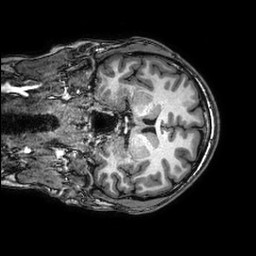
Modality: T1w
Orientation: coronal
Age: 27
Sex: male
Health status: healthy